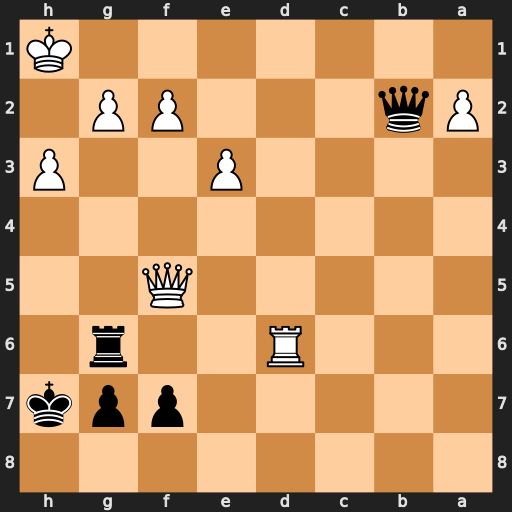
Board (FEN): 8/5ppk/3R2r1/5Q2/8/4P2P/Pq3PP1/7K
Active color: b
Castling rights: -
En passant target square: -
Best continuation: Qc1+ Kh2 Qc7 g3 Qxd6